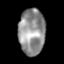
Tissue: skin
Cell type: Epithelial cells
Senescence score: 0.2856
Nuclear area (px): 1196
Mean DAPI intensity: 144.905